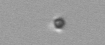
Label: nanoplankton_mix